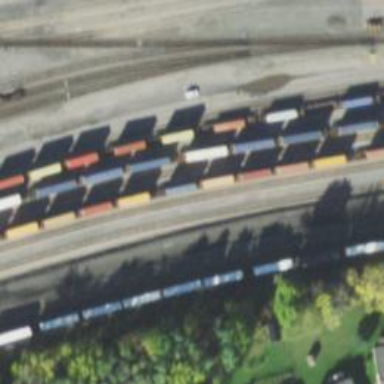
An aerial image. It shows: Railway yard in service.